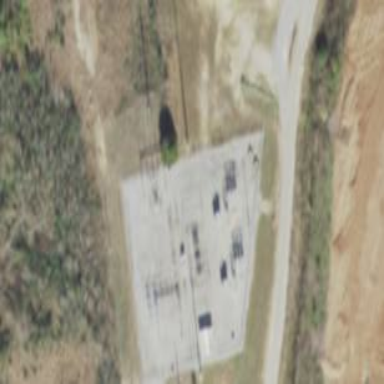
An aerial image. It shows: Outdoor distribution power substation.